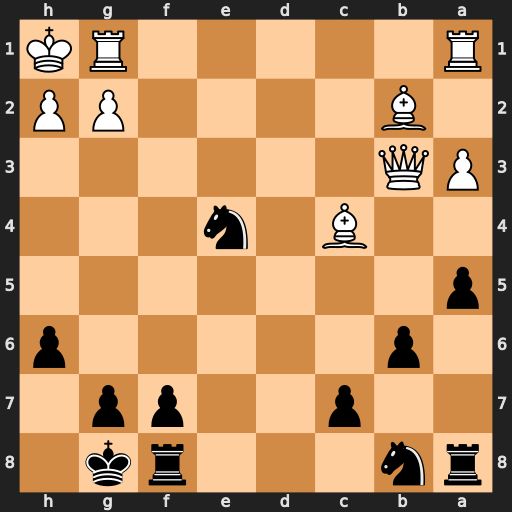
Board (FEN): rn3rk1/2p2pp1/1p5p/p7/2B1n3/PQ6/1B4PP/R5RK
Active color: b
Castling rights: -
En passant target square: -
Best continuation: Nf2#